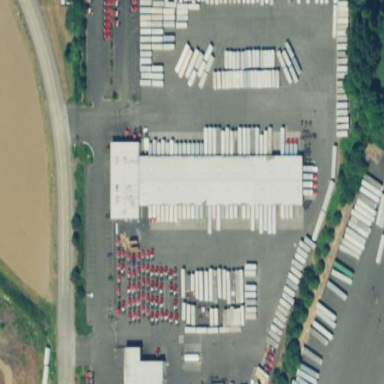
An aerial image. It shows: Industrial area focused on logistics activities.